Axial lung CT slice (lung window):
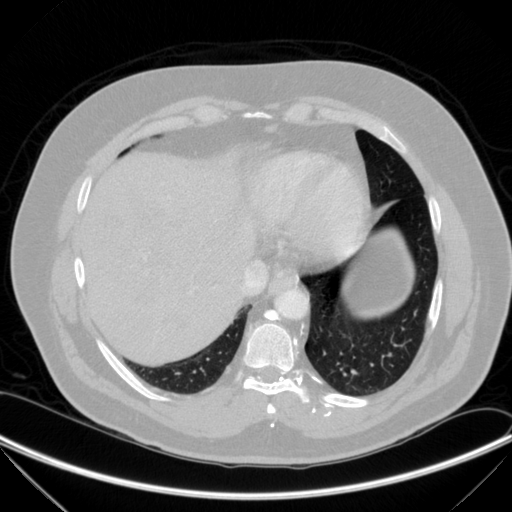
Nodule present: no